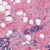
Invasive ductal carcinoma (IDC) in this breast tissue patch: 1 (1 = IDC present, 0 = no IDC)